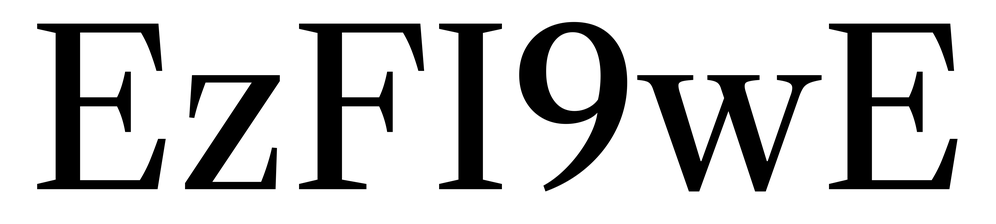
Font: LibreCaslonText_Regular